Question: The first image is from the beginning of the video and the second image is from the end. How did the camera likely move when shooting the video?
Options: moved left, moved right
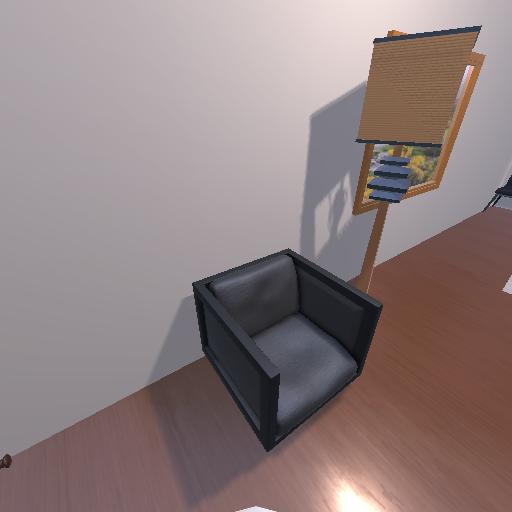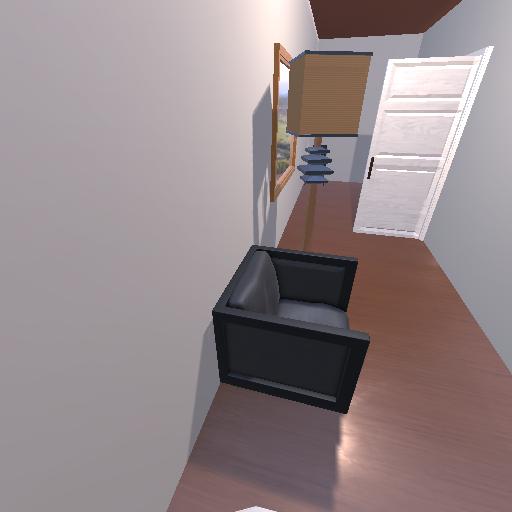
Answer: moved left